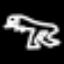
Label: frog